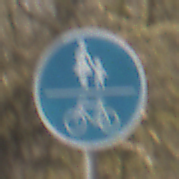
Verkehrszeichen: GemeinsamerGehUndRadweg
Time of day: MorningAfternoon
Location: Outdoor (Nature)
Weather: Clear
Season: Winter
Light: Natural